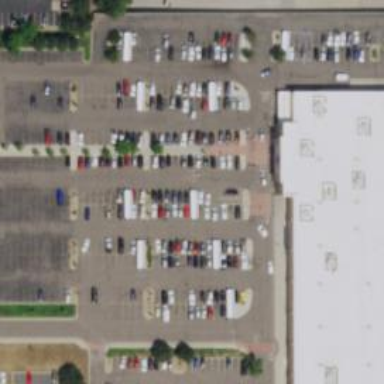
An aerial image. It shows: Parking space is available.